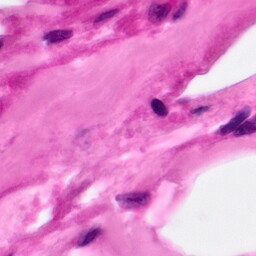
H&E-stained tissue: Pancreatic